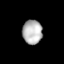
Tissue: lung
Cell type: Epithelial cells
Senescence score: 0.2378
Nuclear area (px): 468
Mean DAPI intensity: 180.846